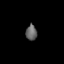
Tissue: lung
Cell type: T cells
Senescence score: 0.5644
Nuclear area (px): 170
Mean DAPI intensity: 98.8